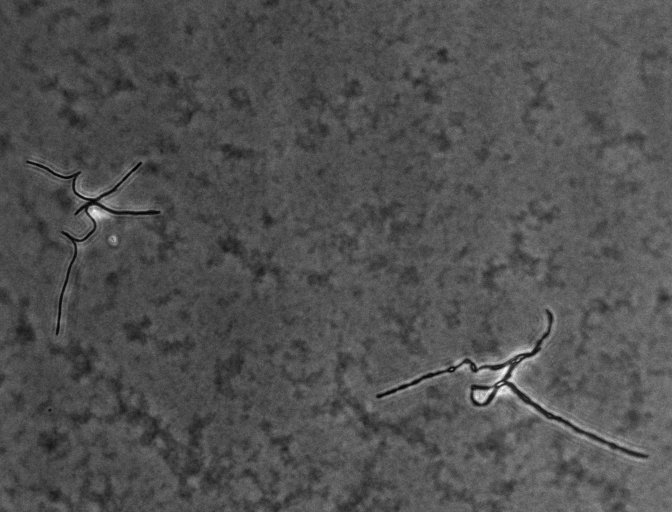
Phase contrast microscopy, 20x objective, 3 h incubation